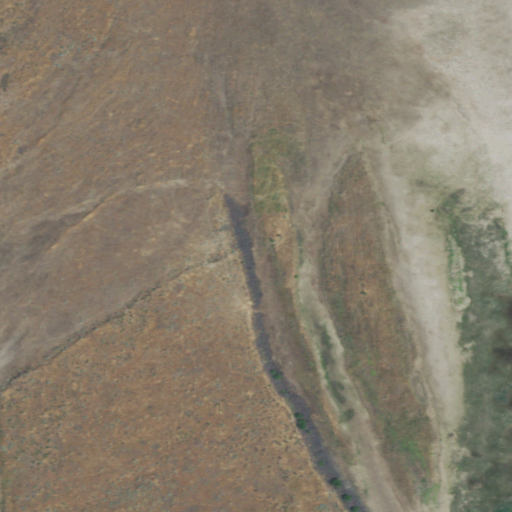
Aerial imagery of island in Washington named Wooded Island containing shrub, grassland, and herbaceous wetlands